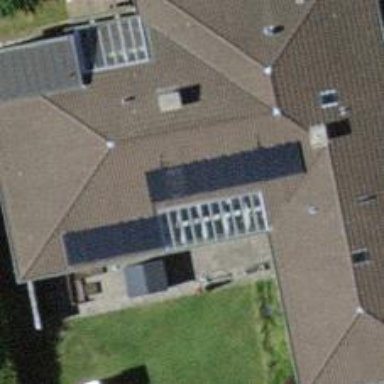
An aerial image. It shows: Solar power generator with photovoltaic panels.